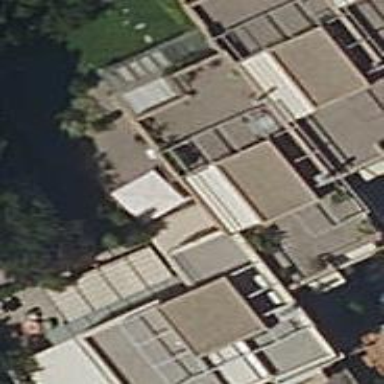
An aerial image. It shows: Terrace building.